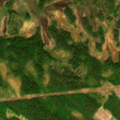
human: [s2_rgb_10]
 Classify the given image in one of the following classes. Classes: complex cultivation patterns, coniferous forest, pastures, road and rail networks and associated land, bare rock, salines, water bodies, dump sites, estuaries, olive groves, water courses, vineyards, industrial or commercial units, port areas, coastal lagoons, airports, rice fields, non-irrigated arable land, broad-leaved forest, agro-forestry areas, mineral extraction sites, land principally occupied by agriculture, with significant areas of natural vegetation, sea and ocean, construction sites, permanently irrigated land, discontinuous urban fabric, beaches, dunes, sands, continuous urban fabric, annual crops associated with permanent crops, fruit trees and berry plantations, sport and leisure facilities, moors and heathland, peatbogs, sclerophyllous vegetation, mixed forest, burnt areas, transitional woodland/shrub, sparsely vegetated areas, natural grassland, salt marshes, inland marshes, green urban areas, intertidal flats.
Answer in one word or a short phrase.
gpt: coniferous forest, mixed forest, transitional woodland/shrub